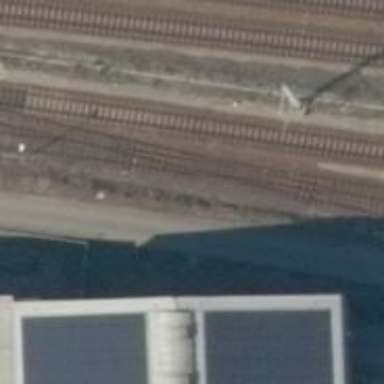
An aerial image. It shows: Unused railway yard.